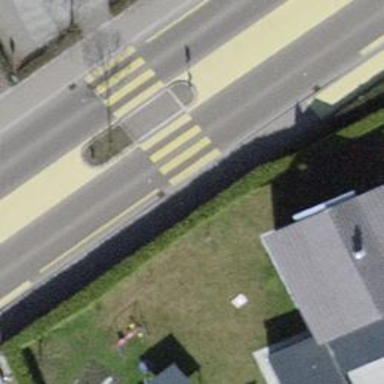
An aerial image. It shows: Asphalt sidewalk along the footway.